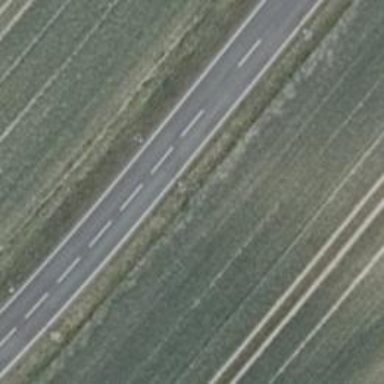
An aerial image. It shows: Secondary road with asphalt surface.